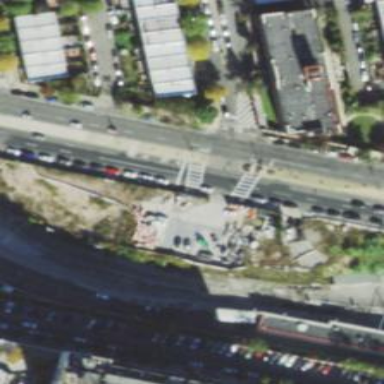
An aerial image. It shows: Traffic island located on footway.